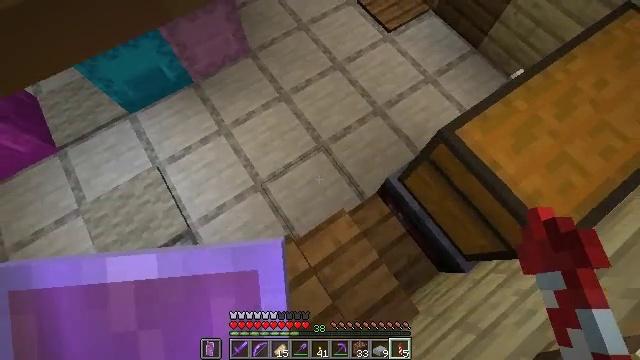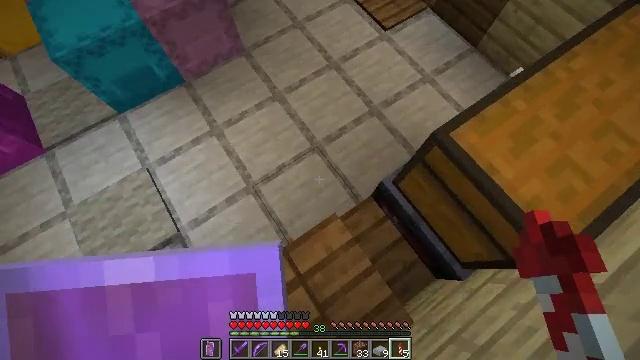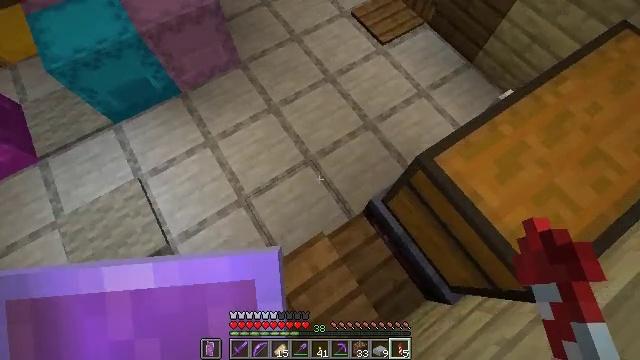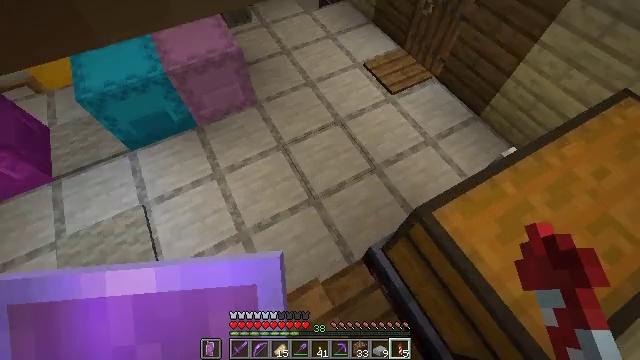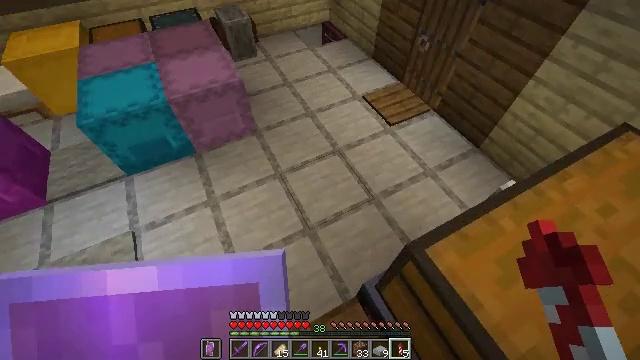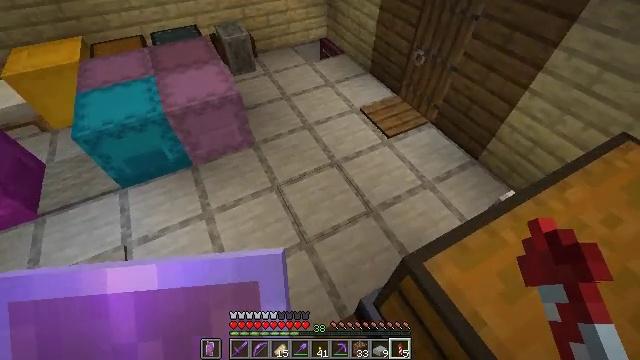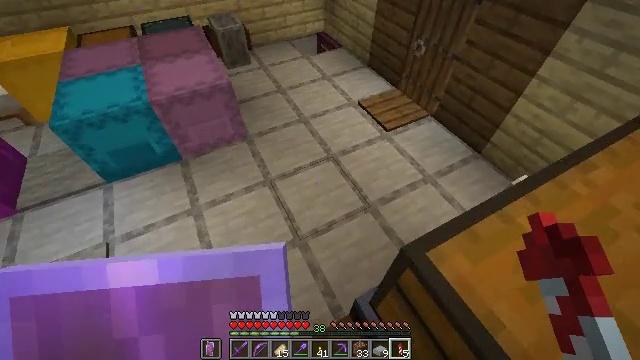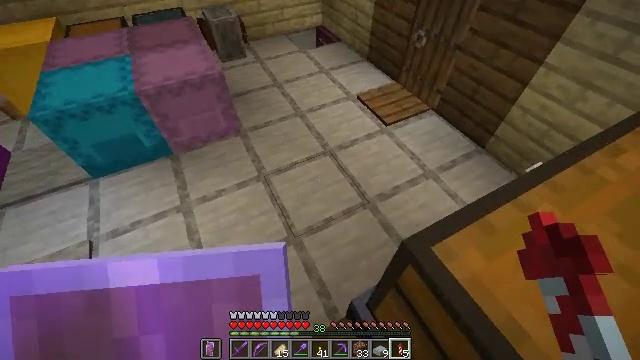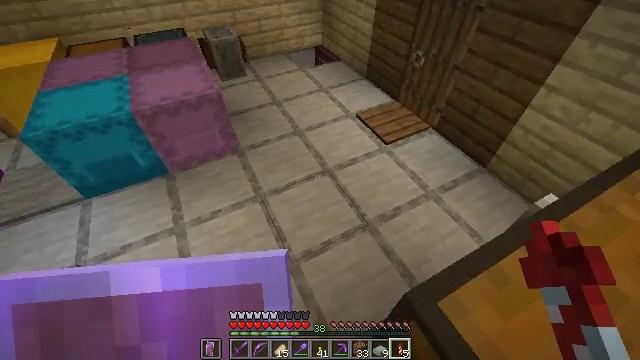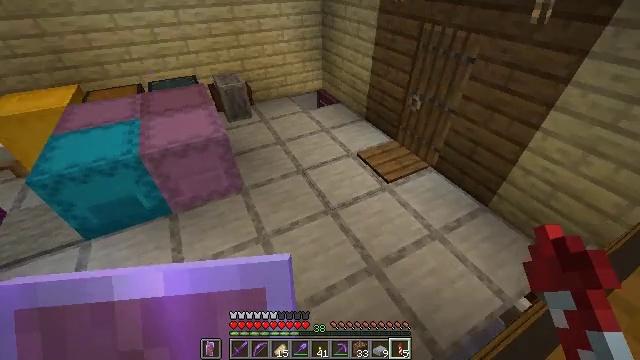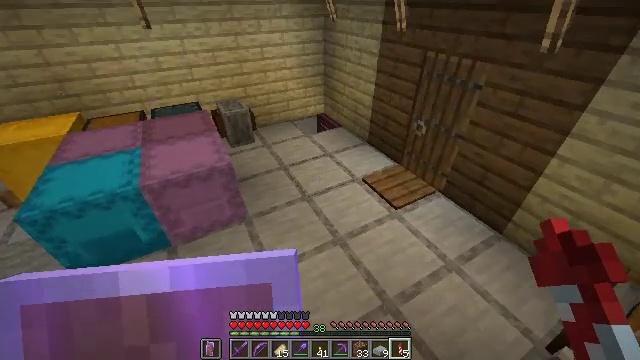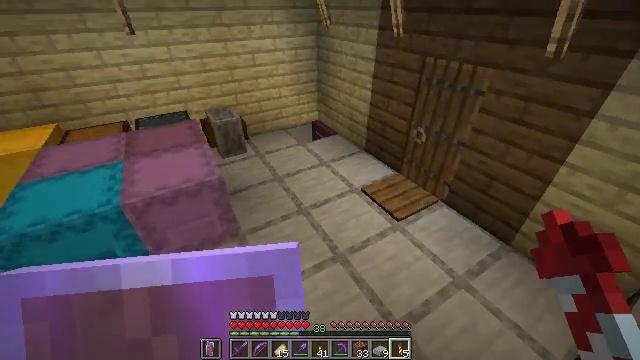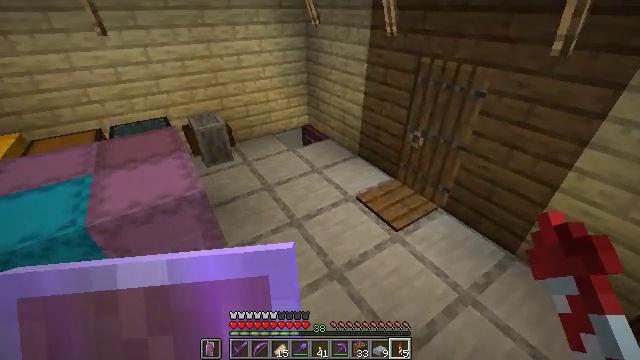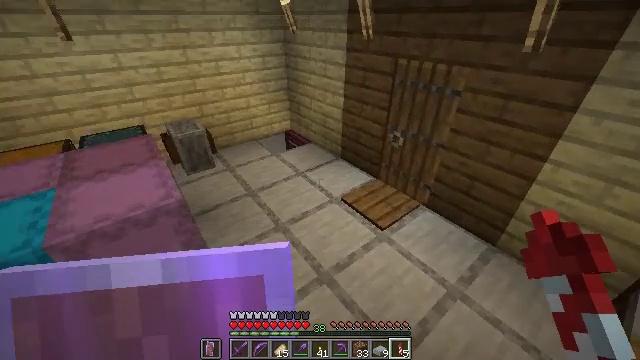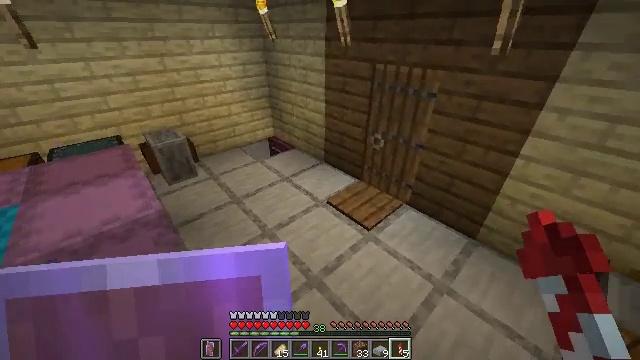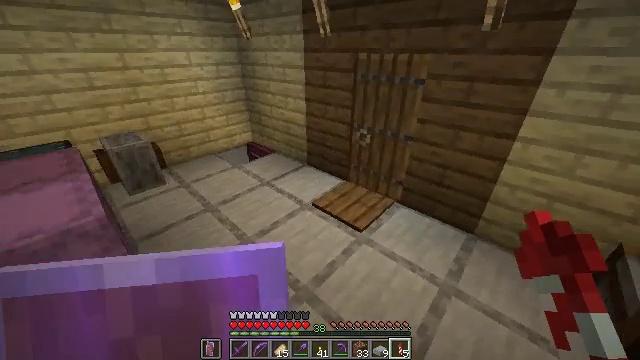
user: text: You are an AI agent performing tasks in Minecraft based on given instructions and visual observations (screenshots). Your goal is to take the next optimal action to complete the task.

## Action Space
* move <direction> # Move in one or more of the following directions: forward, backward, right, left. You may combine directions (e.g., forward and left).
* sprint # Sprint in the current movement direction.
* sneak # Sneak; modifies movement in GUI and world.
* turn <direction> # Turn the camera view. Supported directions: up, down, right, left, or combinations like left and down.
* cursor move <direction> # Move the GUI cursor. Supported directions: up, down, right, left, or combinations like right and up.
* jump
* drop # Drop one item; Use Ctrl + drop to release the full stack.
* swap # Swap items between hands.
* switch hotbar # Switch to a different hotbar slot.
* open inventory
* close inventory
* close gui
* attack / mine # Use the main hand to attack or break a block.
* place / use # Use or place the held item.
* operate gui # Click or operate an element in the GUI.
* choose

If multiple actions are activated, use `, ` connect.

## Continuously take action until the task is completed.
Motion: motion action
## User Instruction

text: Remove the topsoil to get podzol.
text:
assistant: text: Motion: move forward
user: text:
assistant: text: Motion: move forward, turn left and up
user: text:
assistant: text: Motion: move forward, turn left and up
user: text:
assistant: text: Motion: move forward, turn left and up
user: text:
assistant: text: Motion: move forward, turn up
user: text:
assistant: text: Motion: move forward
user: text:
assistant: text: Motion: move forward
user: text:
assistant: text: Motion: move forward, sprint, turn up
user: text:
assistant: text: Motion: move forward, sprint, turn up
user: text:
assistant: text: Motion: move forward, sprint, turn up
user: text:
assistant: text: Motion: move forward, sprint, turn right and up
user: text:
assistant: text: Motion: move forward, sprint, turn right
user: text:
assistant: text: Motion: move forward, sprint, turn right
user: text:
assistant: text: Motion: move forward, sprint, turn right and up
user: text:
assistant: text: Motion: move forward, sprint, turn right and up
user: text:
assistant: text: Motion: move forward, sprint, turn right and up
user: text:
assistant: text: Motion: move forward, sprint, turn right and up
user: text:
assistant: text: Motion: move forward, sprint, turn right and up
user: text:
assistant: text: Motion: move forward, sprint, turn right
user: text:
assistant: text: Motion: move forward, sprint
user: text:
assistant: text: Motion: move forward, sprint
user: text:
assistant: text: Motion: move forward, sprint
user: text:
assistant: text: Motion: move forward, sprint
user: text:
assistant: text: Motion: move forward, sprint
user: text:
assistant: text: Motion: move forward, sprint
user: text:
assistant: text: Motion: move forward, sprint
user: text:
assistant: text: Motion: move forward, sprint
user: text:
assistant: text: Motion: move forward, sprint
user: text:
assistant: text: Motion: move forward, sprint
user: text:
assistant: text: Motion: move forward, sprint